Question: I have a layout where red block is centered in black region, and blue rect is need to be centered between white and red blocks. Does anybody know how to make a frame of such layout?

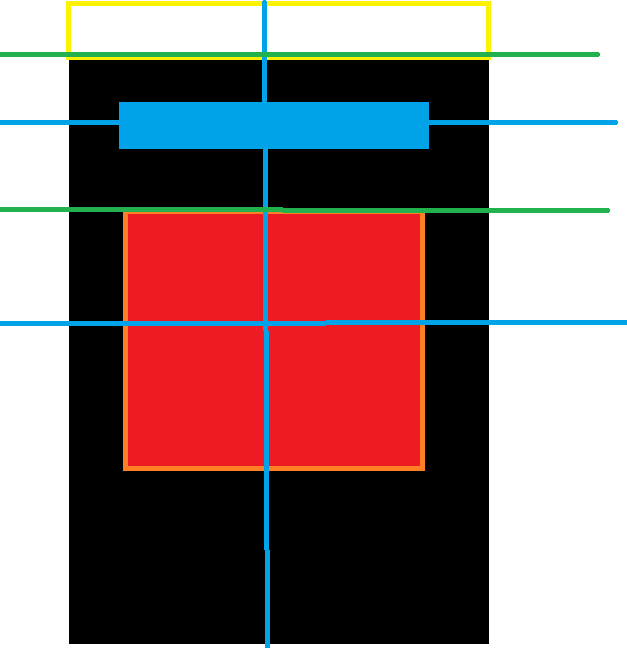
Answer: none of the other answers truly answer the question, the question clearly identifies, red box on center and blue box centered above the red.
In order to accomplish that you'll need to mix the parameters from the Relative Layout with the parameters of whatever the BlueBox is, here is an example using TextViews:
'''
<?xml version="1.0" encoding="utf-8"?>
<RelativeLayout xmlns:android="http://schemas.android.com/apk/res/android"
android:layout_width="match_parent"
android:layout_height="match_parent" >
<TextView
android:id="@+id/textView1"
android:layout_width="wrap_content"
android:layout_height="wrap_content"
android:layout_alignParentTop="true"
android:layout_centerHorizontal="true"
android:text="Large Text"
android:textAppearance="?android:attr/textAppearanceLarge" />
<TextView
android:id="@+id/textView2"
android:layout_width="wrap_content"
android:layout_height="wrap_content"
android:layout_centerInParent="true"
android:text="Large Text"
android:textAppearance="?android:attr/textAppearanceLarge" />
<TextView
android:id="@+id/textView3"
android:layout_width="wrap_content"
android:layout_height="wrap_content"
android:layout_above="@id/textView2"
android:layout_below="@id/textView1"
android:layout_centerHorizontal="true"
android:gravity="center_vertical"
android:text="Large Text"
android:textAppearance="?android:attr/textAppearanceLarge" />
</RelativeLayout>
'''
textView2 is above textView1 and parentTop, so it will occupay all that space. Then you use it's own internal gravity to center Vertical to make it's content centered there.